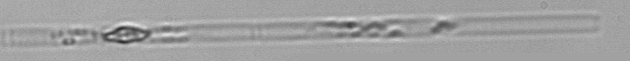
Label: Dactyliosolen_blavyanus